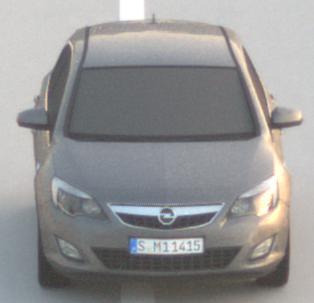
Make: Opel
Model: Astra 1.4 ecoFlex
Detailed model: Astra (J)
Model produced from: 2009/12
Model produced until: 2010/12
Doors: 5
Color: gray
Road condition: dry road
Daytime: sunrise or sunset
Contrast: low contrast